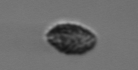
Label: Pseudochattonella_farcimen